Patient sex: M
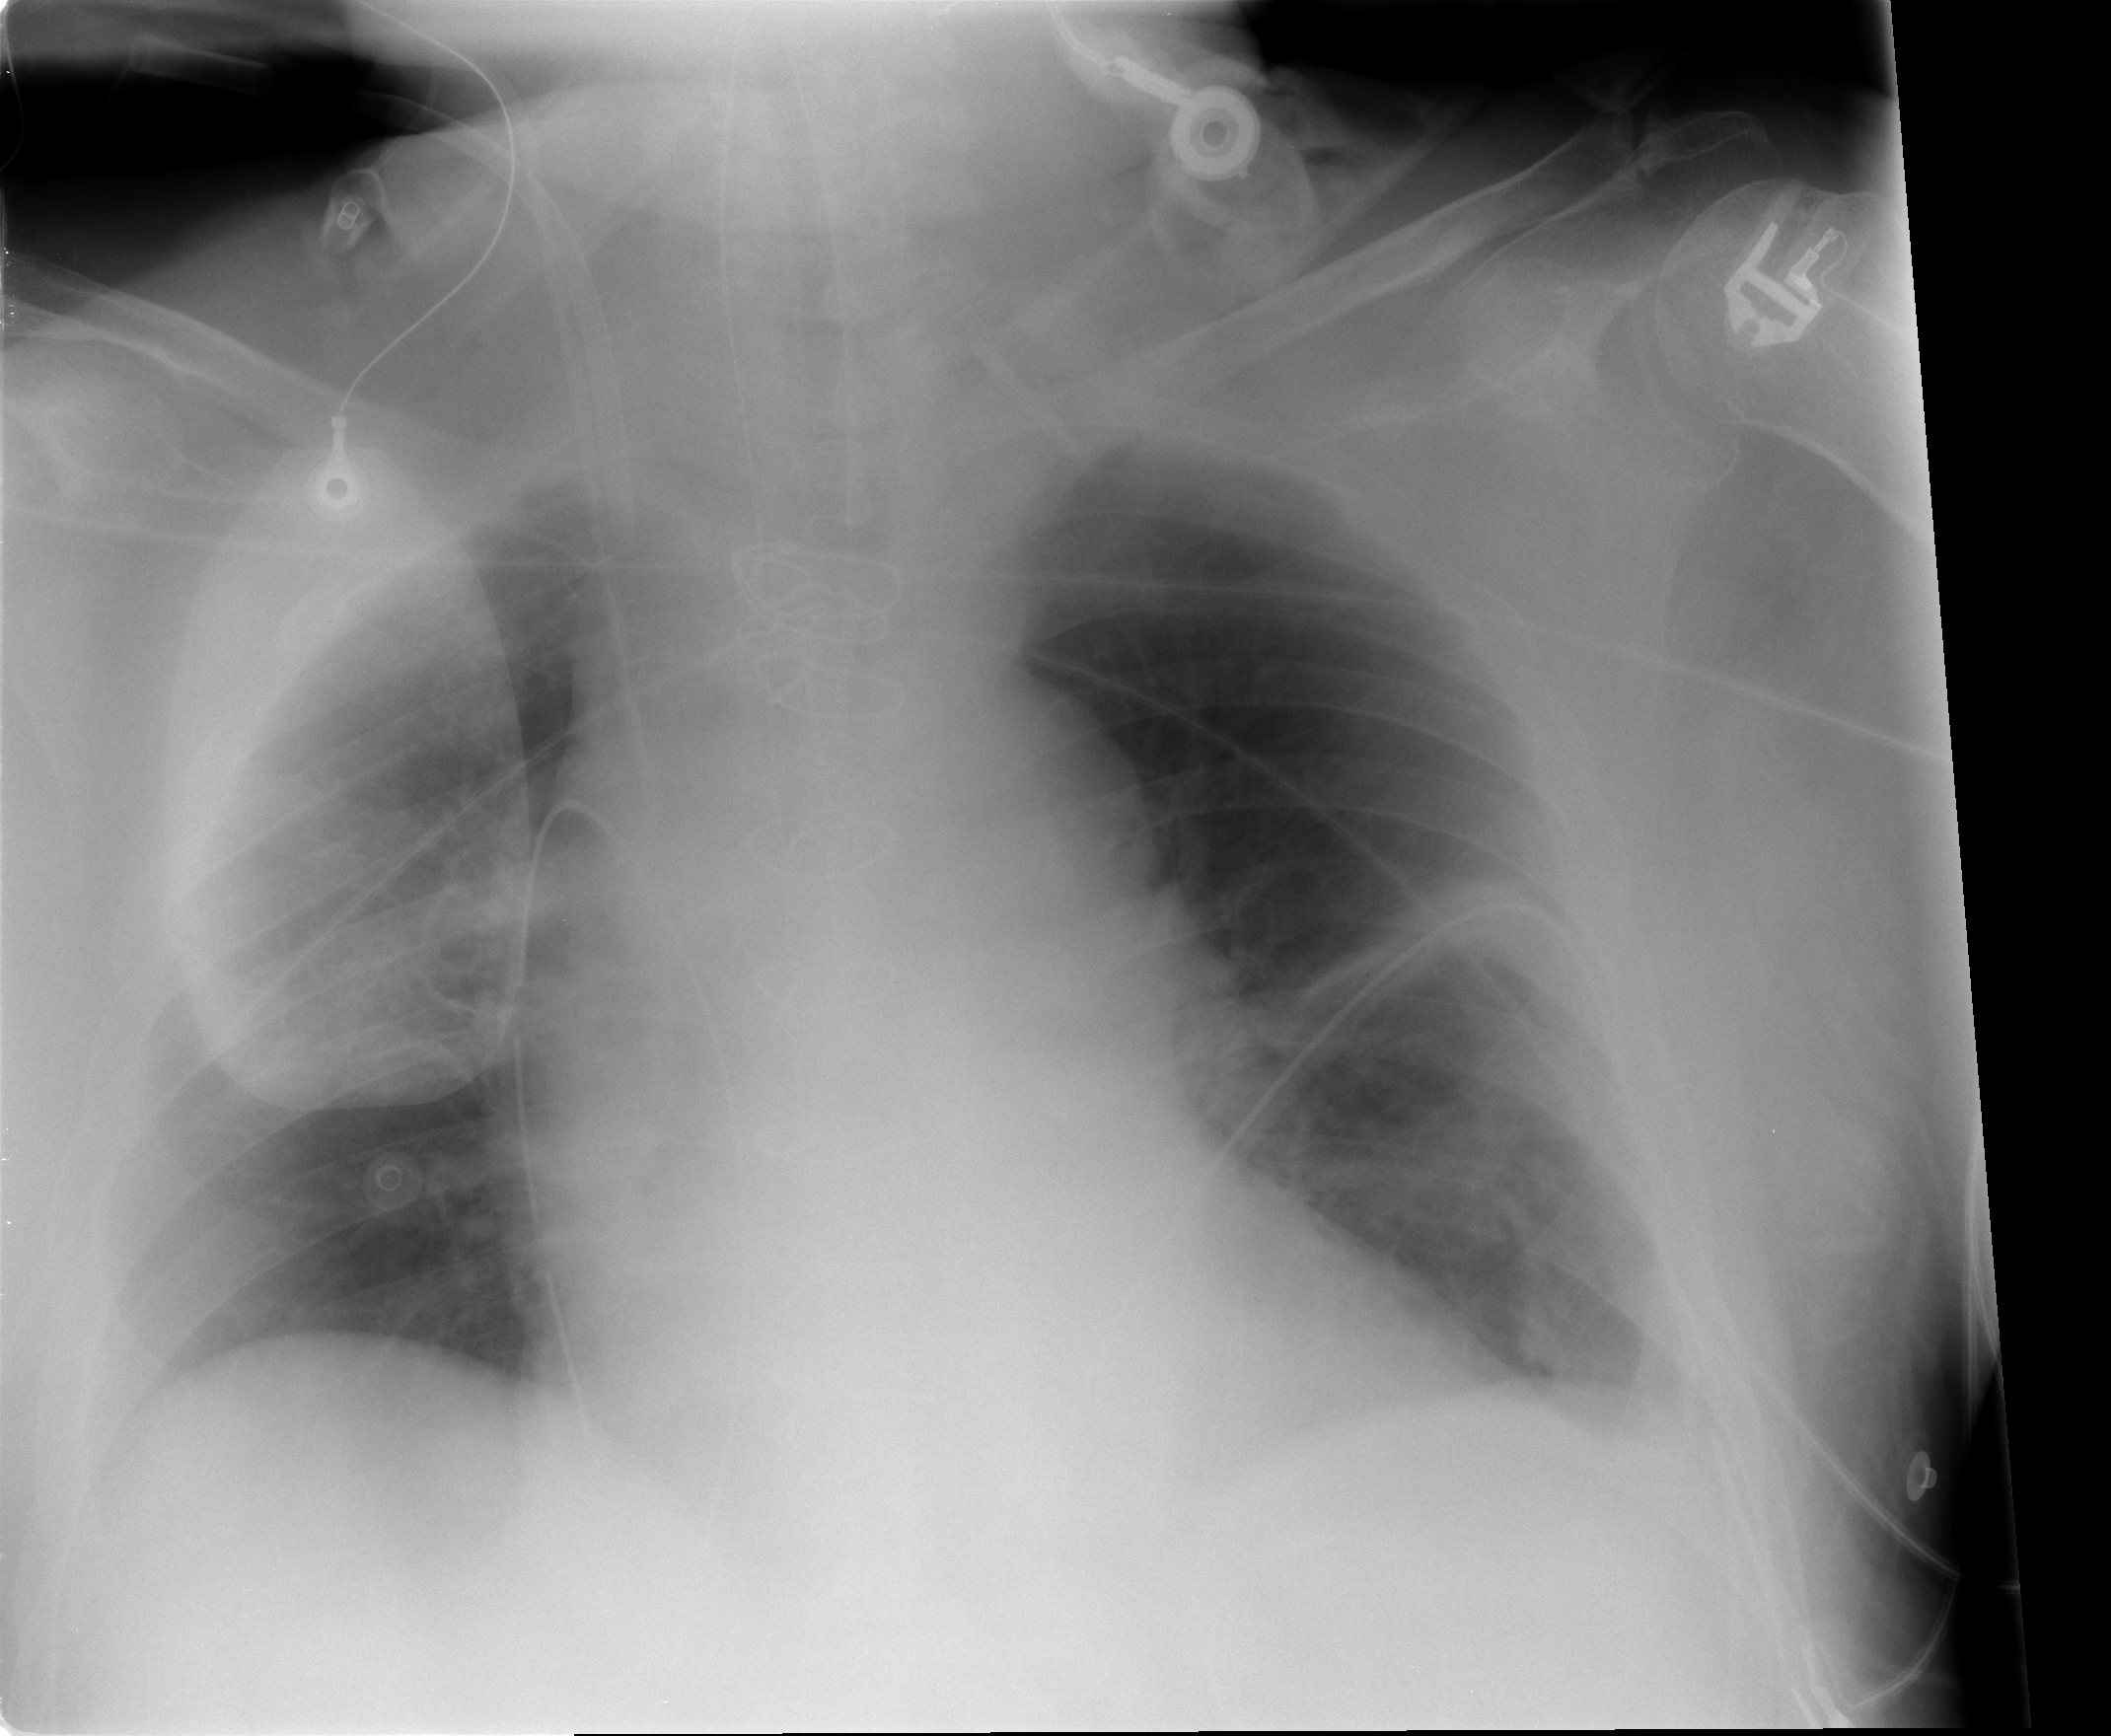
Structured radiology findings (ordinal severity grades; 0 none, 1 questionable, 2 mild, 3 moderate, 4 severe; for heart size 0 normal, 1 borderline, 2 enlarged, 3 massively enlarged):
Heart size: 1
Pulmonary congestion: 0
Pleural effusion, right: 0
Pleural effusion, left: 1
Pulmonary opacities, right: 0
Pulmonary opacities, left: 0
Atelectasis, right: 0
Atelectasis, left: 0